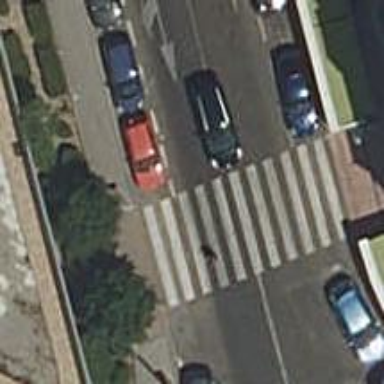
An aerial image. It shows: Marked crossing on the road.